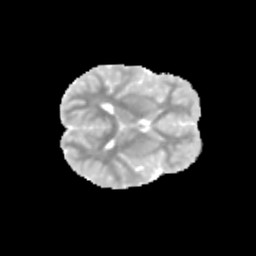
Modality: MD
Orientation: axial
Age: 12
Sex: male
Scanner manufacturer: siemens
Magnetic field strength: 3 T
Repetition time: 3.8 s
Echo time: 0.07 s